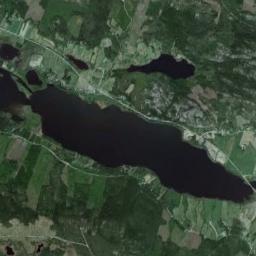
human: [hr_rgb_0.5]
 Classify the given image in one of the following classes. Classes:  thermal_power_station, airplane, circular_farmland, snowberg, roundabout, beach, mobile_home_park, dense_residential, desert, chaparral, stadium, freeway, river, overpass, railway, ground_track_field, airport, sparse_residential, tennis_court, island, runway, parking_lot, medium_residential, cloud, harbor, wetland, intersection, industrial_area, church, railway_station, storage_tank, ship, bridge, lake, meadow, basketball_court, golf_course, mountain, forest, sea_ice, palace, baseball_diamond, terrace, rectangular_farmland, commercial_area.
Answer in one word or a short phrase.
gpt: lake